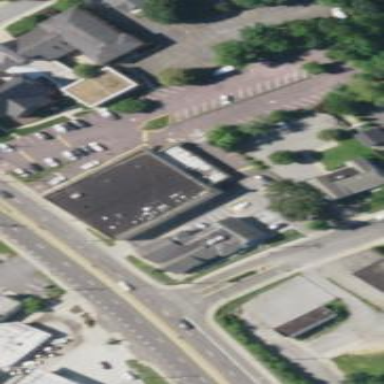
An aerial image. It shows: Commercial building.